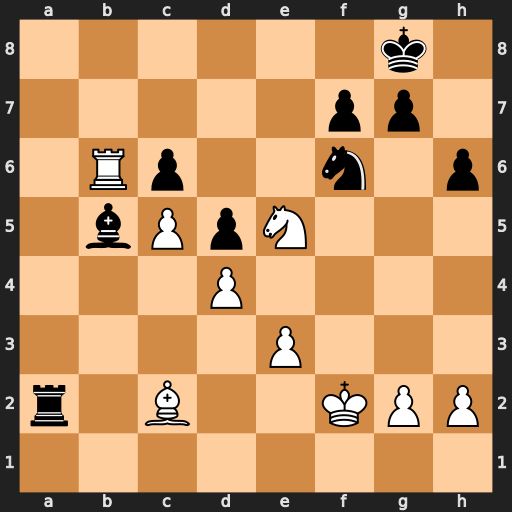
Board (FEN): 6k1/5pp1/1Rp2n1p/1bPpN3/3P4/4P3/r1B2KPP/8
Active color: w
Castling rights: -
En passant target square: -
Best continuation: Rb8+ Ne8 Rxe8#